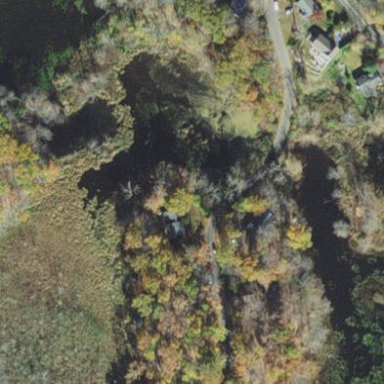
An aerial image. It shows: Existing preserved open space in the woodland.